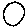
Label: circle